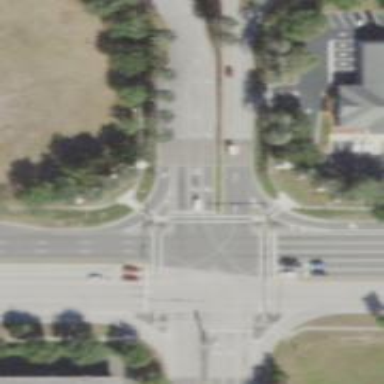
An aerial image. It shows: Uncontrolled road crossing.